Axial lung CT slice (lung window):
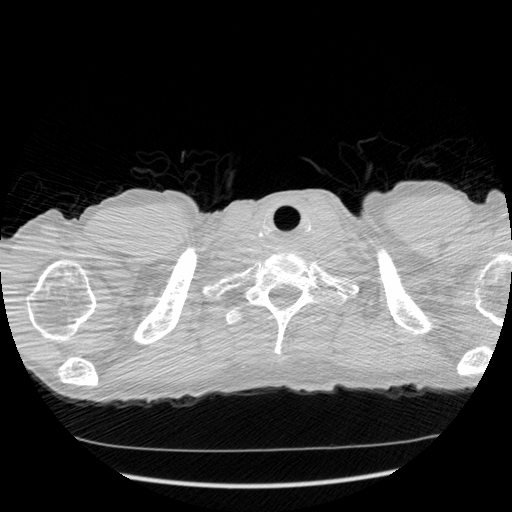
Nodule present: no